Question: Here's simplified version of my code:
'''
Paint p = new Paint();
p.setShader(borderShader); //use a bitmap as a texture to paint with
p.setFilterBitmap(true);
p.setShadowLayer(20, 20, 20, Color.BLACK);
canvas.clipRect(10,0,width-10,height);
canvas.drawCircle(width/2,height/2,1000/2,p);
'''
So the image looks something like this:

A circle that's clipped on both sides.
The problem is, since the shadow is ofset by 20 pixels down, and 20 pixels to the right. The right portion of the shadow is clipped by the clipRect and won't show.
I have to use clipRect instead of simply drawing a white rectangle to clip the circle because the left and right of the circle needs to be transparent to display the background underneath.
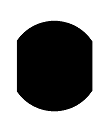
Answer: I ended up using Path to draw the shape by using two arcs and two line segments instead of using rectangular clipping areas on a circle.
A lot of trig and math later, it works perfectly.
EDIT:
Per request, here is a sample of the code I ended up using. Note that this is custom tailored to my application and will work to draw out a shape exactly like the one in my question.
'''
private void setupBorderShadow()
{
//Set up variables
int h = SUI.WIDTH / 2; // x component of the center of the circle
int k = SUI.HEIGHT_CENTER; // y component of the center of the circle
int x = SUI.WIDTH / 2 - 4 * SUI.CIRCLE_RADIUS_DIFFERENCE - SUI.BORDER_WIDTH; //left side of the rectangle
int r = 6 * SUI.CIRCLE_RADIUS_DIFFERENCE + SUI.BORDER_WIDTH; //radius of circle
//define a rectangle that circumscribes the circle
RectF circle = new RectF(h - r, k - r, h + r, k + r);
Path p = new Path();
//draw a line that goes from the bottom left to the top left of the shape
p.moveTo(x, (float) (k + Math.sqrt(-(h * h) + 2 * h * x + r * r - (x * x))));
p.lineTo(x, (float) (k - Math.sqrt(-(h * h) + 2 * h * x + r * r - (x * x))));
//calculate the angle that the top left of the shape represents in the circle
float angle = (float) Math.toDegrees(Math.atan(Math.sqrt(-(h * h) + 2 * h * x + r * r
- (x * x))
/ (h - x)));
//draw an arc from the top left of shape to top right of shape
p.arcTo(circle, 180 + angle, (180 - angle * 2));
// the x component of the right side of the shape
x = SUI.WIDTH / 2 + 4 * SUI.CIRCLE_RADIUS_DIFFERENCE + SUI.BORDER_WIDTH;
//draw line from top right to bottom right
p.lineTo(x, (float) (k + Math.sqrt(-(h * h) + 2 * h * x + r * r - (x * x))));
//draw arc back from bottom right to bottom left.
p.arcTo(circle, angle, (180 - angle * 2));
//draw the path onto the canvas
_borderCanvas.drawPath(p, SUI.borderShadowPaint);
}
'''
Note that some of the variables that I use such as "CIRCLE_RADIUS_DIFFERENCE" might not make sense. Ignore these, they are app specific constants. All the variables that actually make a difference in the geometric calculations are labeled.